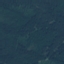
Land use / land cover: Forest